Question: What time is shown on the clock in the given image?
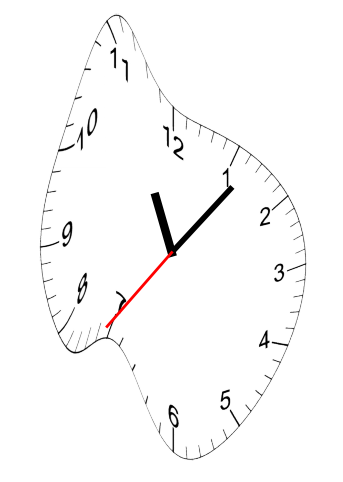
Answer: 11:06:36